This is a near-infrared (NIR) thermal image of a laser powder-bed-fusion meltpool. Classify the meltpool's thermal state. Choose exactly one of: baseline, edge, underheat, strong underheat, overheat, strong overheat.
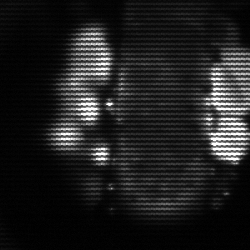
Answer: strong underheat